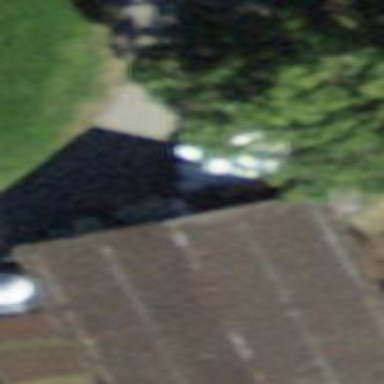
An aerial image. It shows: Barn.